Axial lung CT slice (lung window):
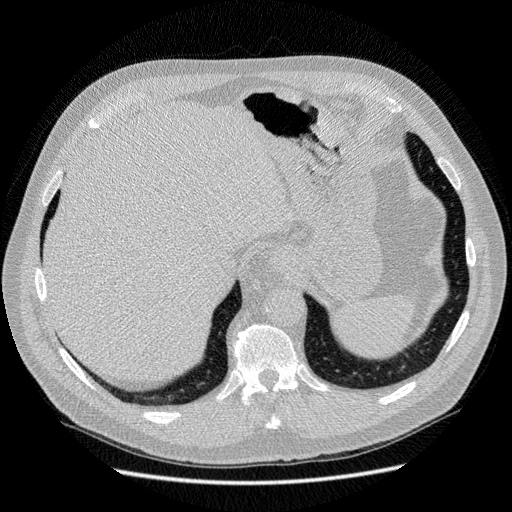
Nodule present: no